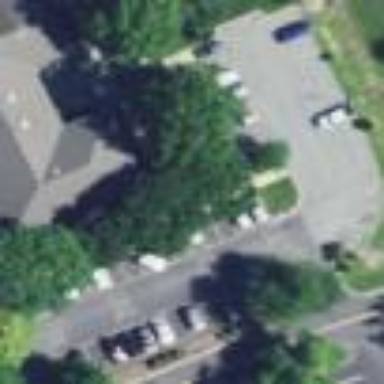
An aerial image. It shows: Parking area with surface.